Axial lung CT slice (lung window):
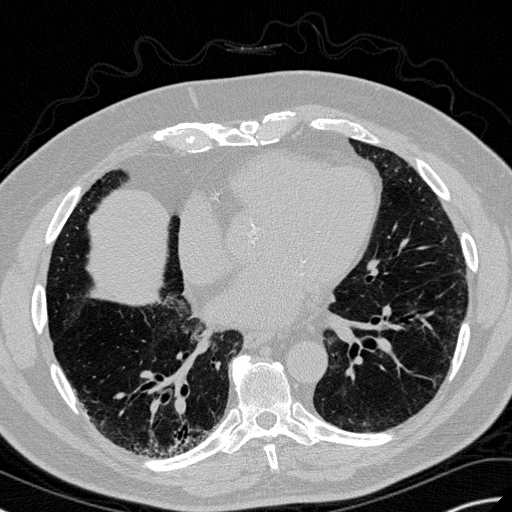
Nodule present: no